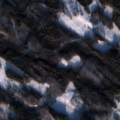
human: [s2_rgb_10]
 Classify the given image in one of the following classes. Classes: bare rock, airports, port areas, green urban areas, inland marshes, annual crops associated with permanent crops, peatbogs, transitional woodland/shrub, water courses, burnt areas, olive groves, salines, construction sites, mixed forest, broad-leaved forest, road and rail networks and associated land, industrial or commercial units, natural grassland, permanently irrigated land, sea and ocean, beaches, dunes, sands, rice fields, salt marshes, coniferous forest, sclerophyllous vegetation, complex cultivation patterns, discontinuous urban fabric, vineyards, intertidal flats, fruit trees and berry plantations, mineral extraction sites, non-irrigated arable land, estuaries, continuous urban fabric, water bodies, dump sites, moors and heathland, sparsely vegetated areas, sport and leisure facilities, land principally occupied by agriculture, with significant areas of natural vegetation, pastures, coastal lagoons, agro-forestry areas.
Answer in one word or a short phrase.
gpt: land principally occupied by agriculture, with significant areas of natural vegetation, mixed forest